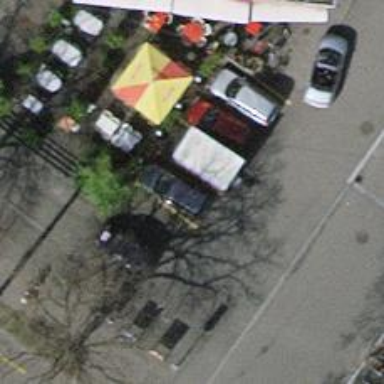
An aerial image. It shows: Fast food establishment.